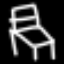
Label: chair